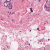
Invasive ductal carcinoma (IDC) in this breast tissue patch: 0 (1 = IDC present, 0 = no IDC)